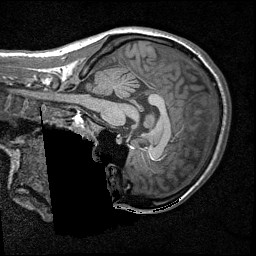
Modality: T1w
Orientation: sagittal
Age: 19
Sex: female
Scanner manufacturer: siemens
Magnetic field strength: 3 T
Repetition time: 1.64 s
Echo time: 0.00234 s